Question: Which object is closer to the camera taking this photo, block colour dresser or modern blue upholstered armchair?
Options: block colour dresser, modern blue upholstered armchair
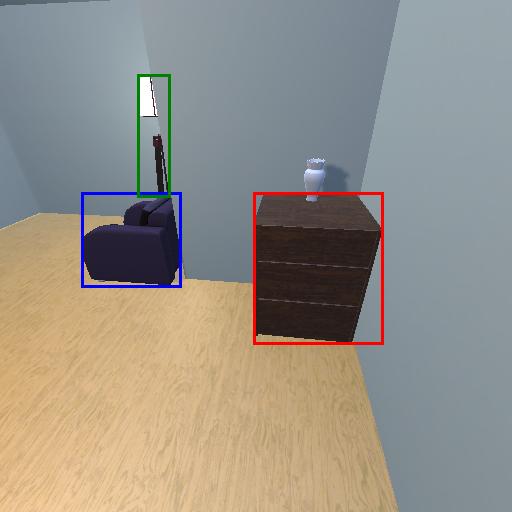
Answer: block colour dresser